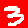
Digit: 3